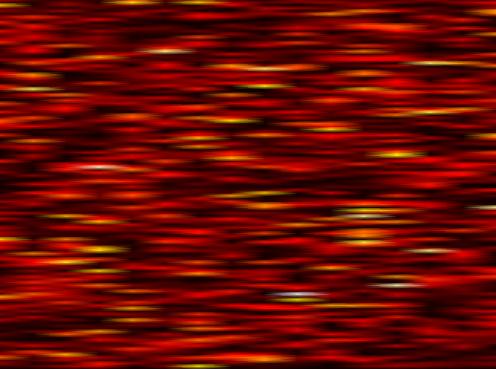
Label: FOFDM